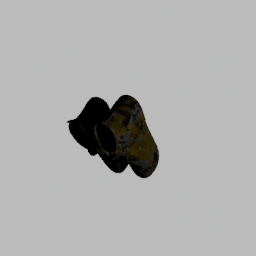
Label: people